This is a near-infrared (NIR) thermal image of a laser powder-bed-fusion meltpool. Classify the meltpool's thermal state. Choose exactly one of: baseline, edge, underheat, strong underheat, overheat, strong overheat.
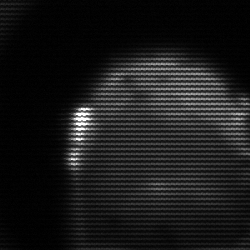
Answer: edge